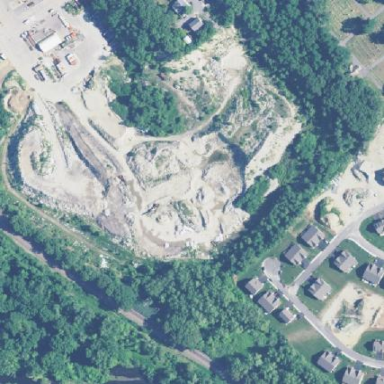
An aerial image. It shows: Quarry area.